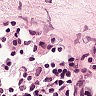
Metastatic tissue present: no